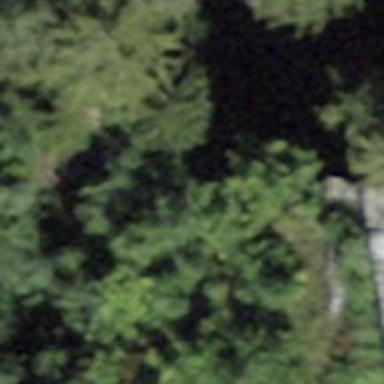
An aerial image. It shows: Natural cliff.